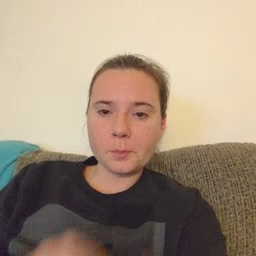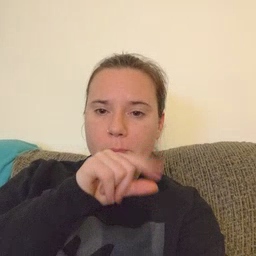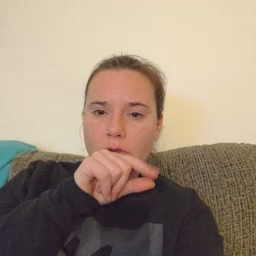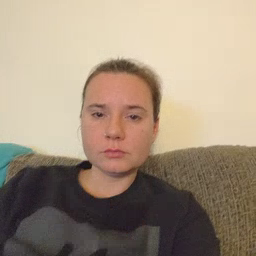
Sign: bird